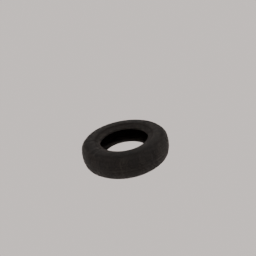
Label: mechanical